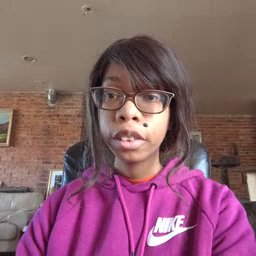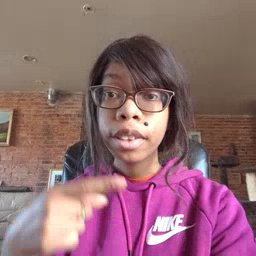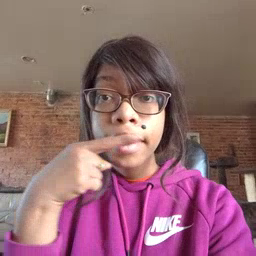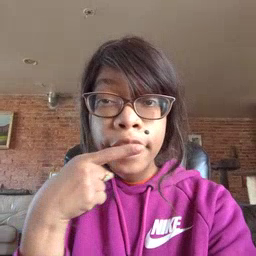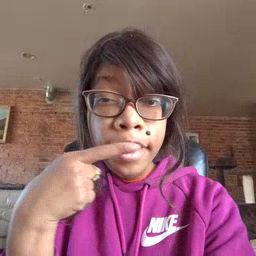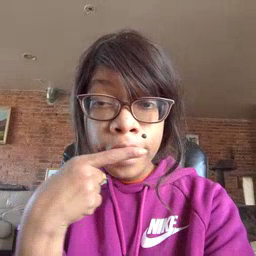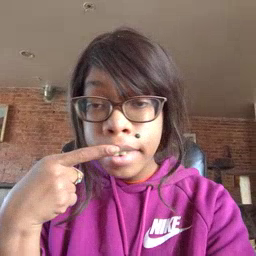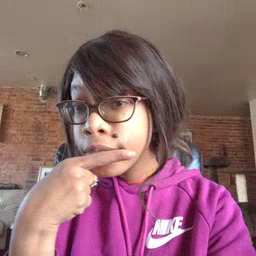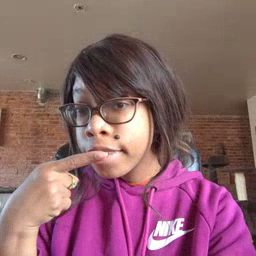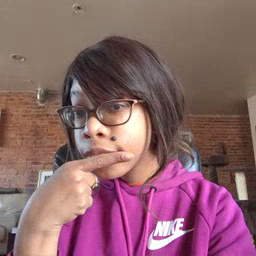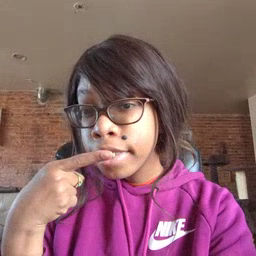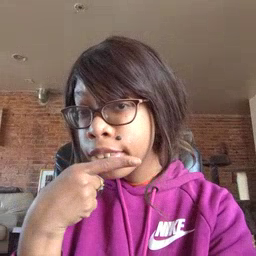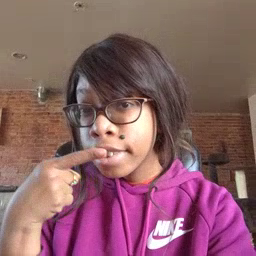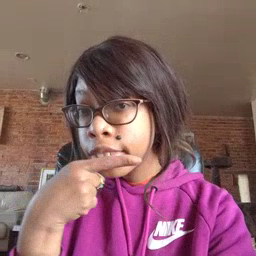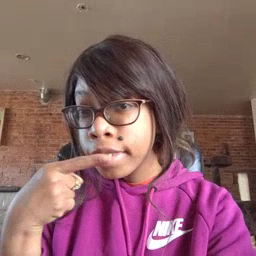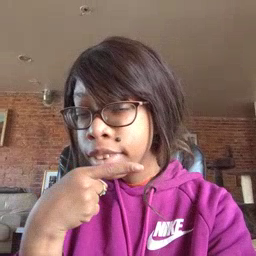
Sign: toothbrush